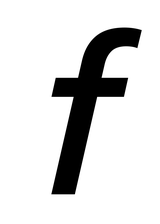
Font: InstrumentSans-Italic_Medium_Italic